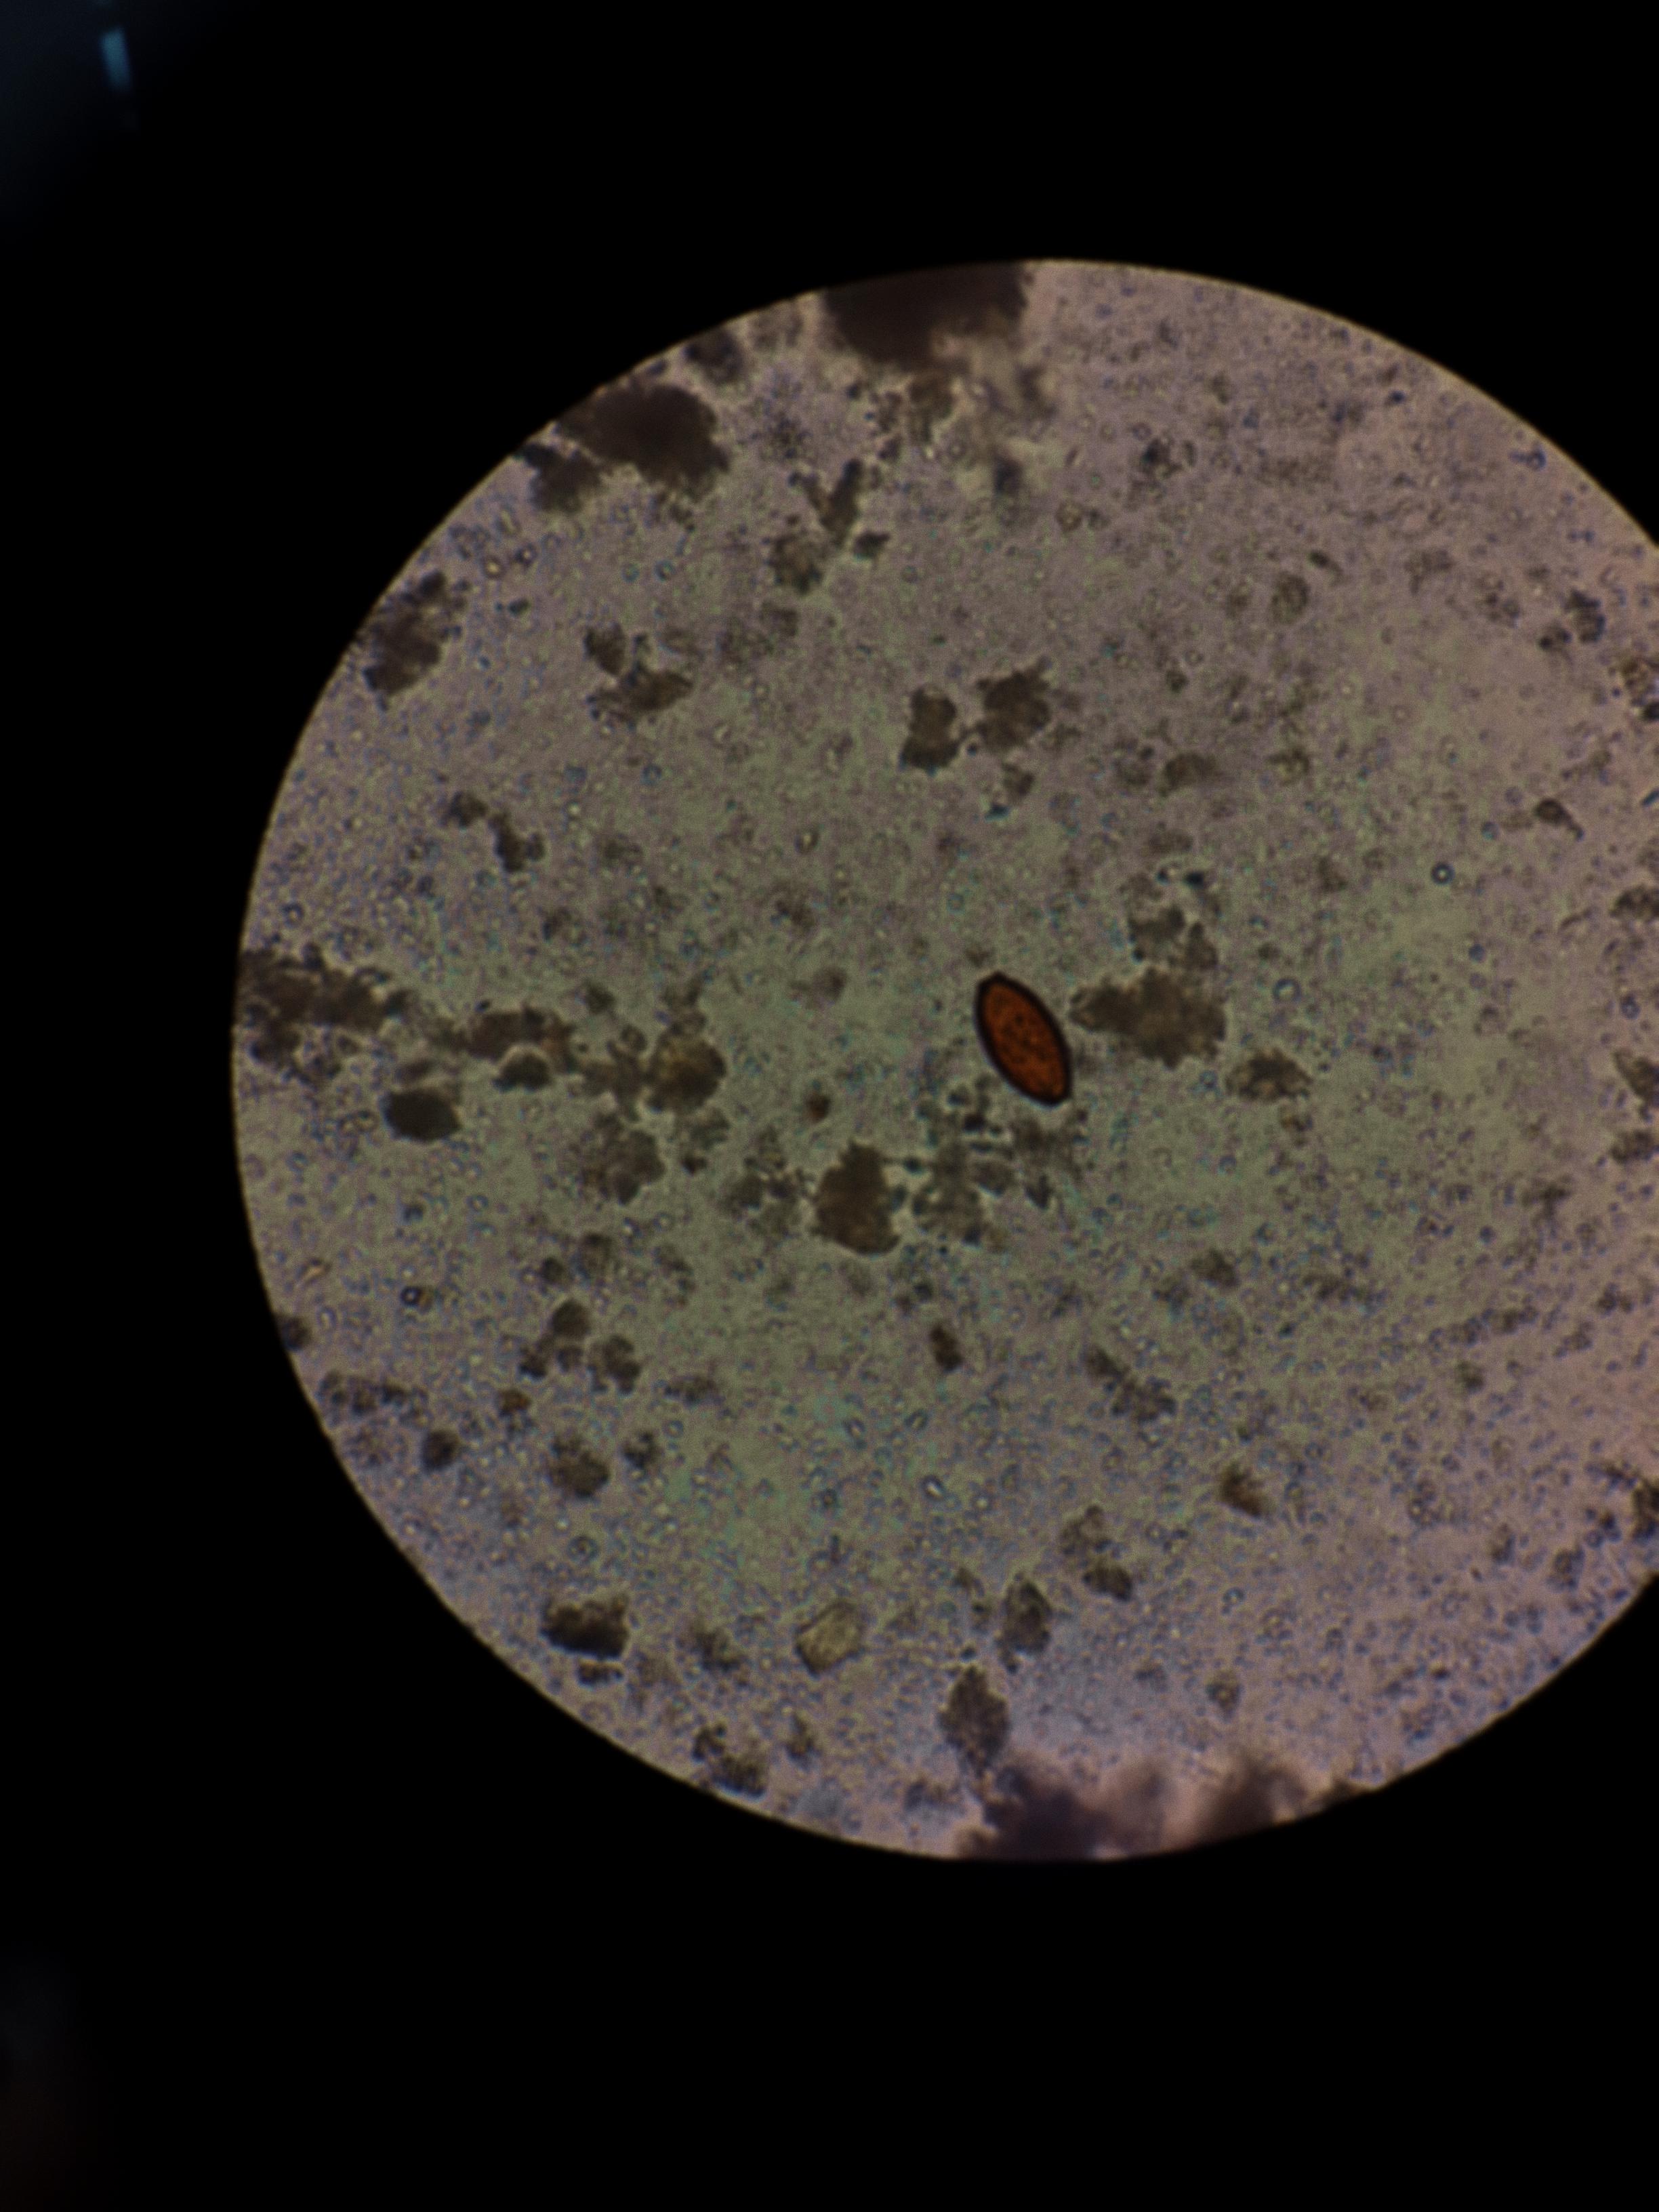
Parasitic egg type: Trichuris trichiura